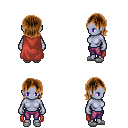
a pixel art fantasy rpg character, female body template, dark elf, purple skin, maroon cape, magenta pants, brown long bangs hairstyle, white slippers, four views (front, back, left, right), 2x2 character sprite sheet, small pixel art, hard edges, no anti-aliasing